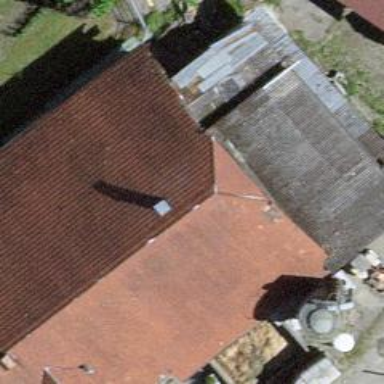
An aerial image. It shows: Farm building.